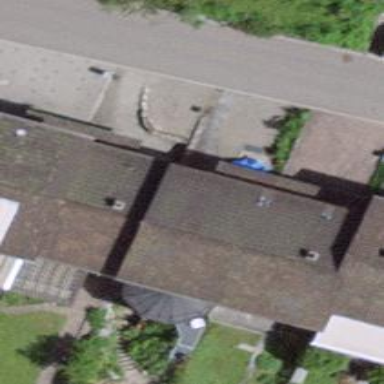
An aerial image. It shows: Terrace building.